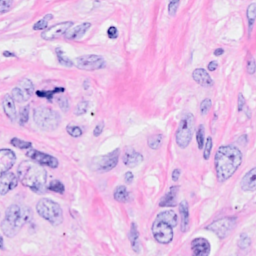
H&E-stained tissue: Breast